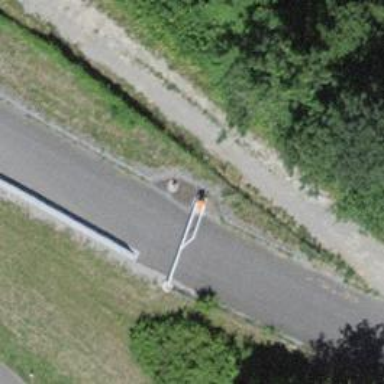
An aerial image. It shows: Lift gate barrier.